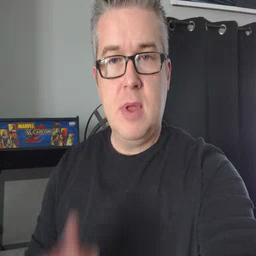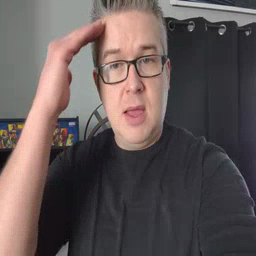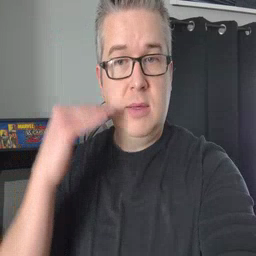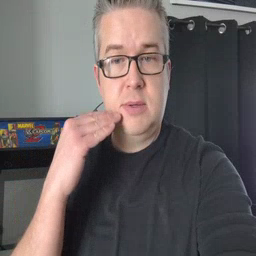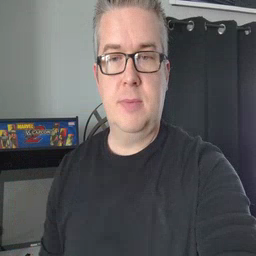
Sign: head